Question: Am trying to draw some piecharts with flotchart within ng-repeat in AngularJS. The issue is that only the first pie chart is rendered. There is blank space where other pie charts should appear. Here is the code:
'''
var app = angular.module('plunker', []);
app.controller('AppCtrl', function($scope) {
$scope.recordedEvents = [
{
id: '#007cbb',
name: 'customers'
},{
id: '#ef7624',
name: 'employees'
}, {
id: '#bbb322',
name: 'vendors'
}, {
id: '#449955',
name: 'admin'
}
]
;
$scope.$apply();
});
'''
HTML
'''
<!DOCTYPE html>
<html ng-app="Test">
<head>
<meta charset="UTF-8">
<title>Charts</title>
</head>
<body ng-controller="AppCtrl">
<script src="https://ajax.googleapis.com/ajax/libs/angularjs/1.0.7/angular.min.js" type="text/javascript"></script>
<script src="http://ajax.googleapis.com/ajax/libs/jquery/1.8.3/jquery.min.js"></script>
<script src="http://static.pureexample.com/js/flot/excanvas.min.js"></script>
<script src="http://static.pureexample.com/js/flot/jquery.flot.min.js"></script>
<script src="http://static.pureexample.com/js/flot/jquery.flot.pie.min.js"></script>
<script src="flotPiechart.js" type="text/javascript"></script>
<!-- CSS -->
<style type="text/css">
#flotcontainer {
width: 600px;
height: 500px;
text-align: left;
}
</style>
<!-- Javascript -->
<script type="text/javascript">
$(function () {
var data = [
{label: "", data:20,color: "#007cbb"},
{label: "", data: 80,color: "#c2c6c9"}
];
var options = {
series: {
pie: {show: true,
label: {
show: true,
threshold: 0.2
}
}
},
legend: {
show: false
}
};
$.plot($("#flotcontainer"), data, options);
});
</script>
<!-- HTML -->
<div ng-repeat="user in recordedEvents" ng-style="{'display': 'inline-block' }">
{{user.name}}
<div id="flotcontainer" ></div></div>
</body>
</html>
'''
this gives the following page when run:

~~~~~~~~~~~~~~~~~~~~~~~~~~~~~~~~~~~~~~~~~~~~~~~~~~~~~~~~~~~~~~~~~~~~~~~~~~
@A. Rodas , thank you! it works for static data, but how do we pass dynamic data into the chart? Here's a plunker with your code
<URL>
The above link has your code with the modification am looking forward to make : the code for dynamic data which is in script.js :
'''
.controller('AppCtrl', function($scope) {
$scope.recordedEvents = [
{
"name": "server1",
"data":[{label: "", data:20, color: "#007cbb"},
{label: "", data:80, color: "#c2c6c9"}]
},{
"name": "server2",
"data":[{label: "", data:70, color: "#007cbb"},
{label: "", data:30, color: "#c2c6c9"}]
}
]
;
});
'''
I want to pass the above JSON as input to the chart rather than the data in
'''
var data = [
{label: "", data:20, color: "#007cbb"},
{label: "", data:80, color: "#c2c6c9"}
];
'''
How do I do this? Can you please help?
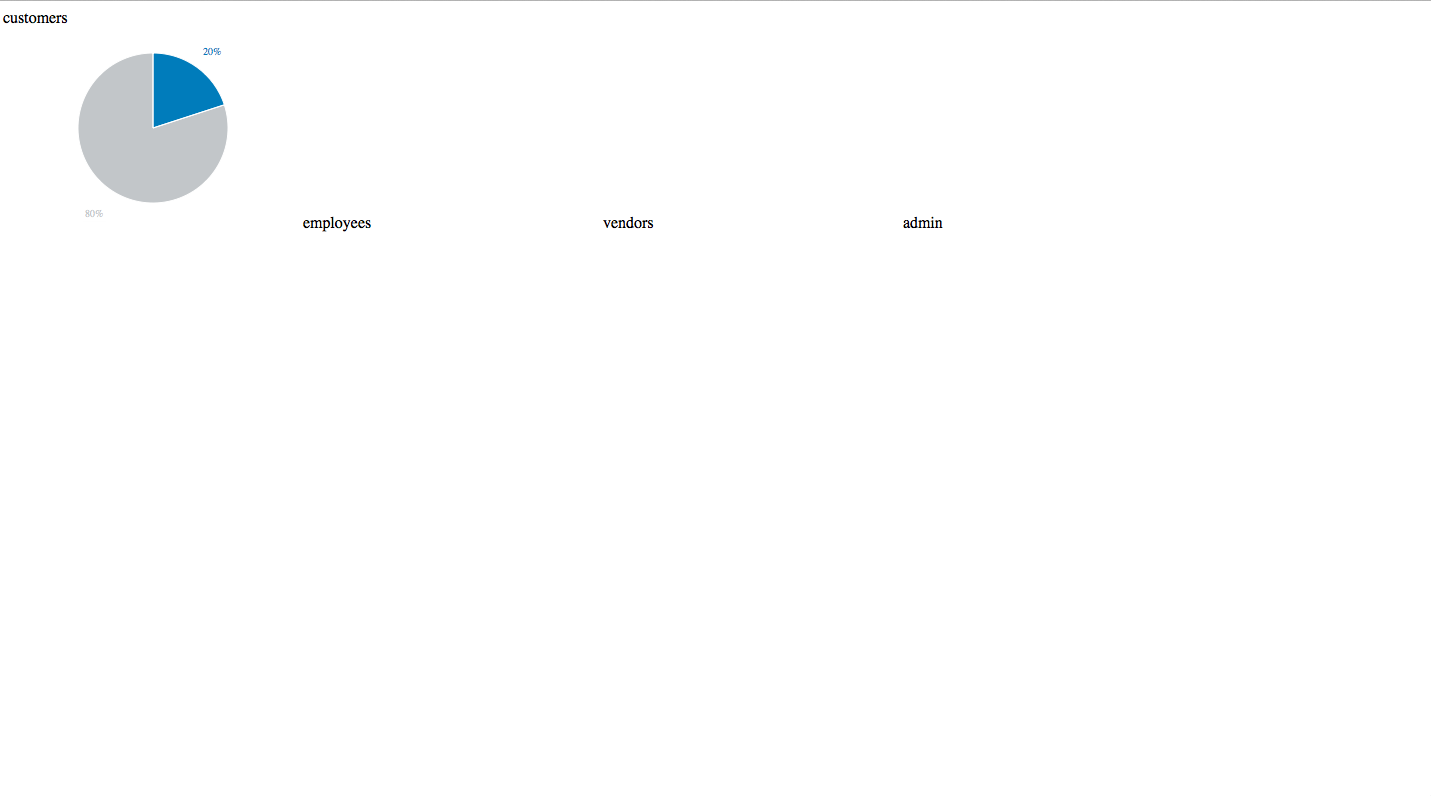
Answer: When you call to '$.plot($("#flotcontainer"), data, options);', there is only one '<div>' rendered to draw the plot. Besides, you are using the same id for all the plots.
You can apply this function to every DOM element inside the ng-repeat with an Angular Directive:
'''
var data = [...];
var options = { ... };
angular.module('plunker', [])
.directive('myChart', function(){
return {
link: function(scope, elm){
$.plot($(elm), data, options);
}
}
})
.controller('AppCtrl', function($scope) {
$scope.recordedEvents = [
{id: '#007cbb', name: 'customers'},
{id: '#ef7624', name: 'employees'},
{id: '#bbb322', name: 'vendors'},
{id: '#449955', name: 'admin'}
];
});
'''
HTML:
'''
<div ng-repeat="user in recordedEvents" ng-style="{'display': 'inline-block' }">
{{user.name}}
<div class="flotcontainer" my-chart></div>
</div>
'''
: <URL>
---
: To pass complex data to your directive, you need to bind the variable to the local scope:
'''
angular.module('plunker', [])
.directive('myChart', function(){
return {
restrict: 'A',
scope: {
chartdata: "=",
},
link: function(scope, elm){
$.plot($(elm), scope.chartdata, options);
}
}
})
.controller('AppCtrl', function($scope) {
$scope.recordedEvents = [
{
"name": "server1",
"data":[{label: "", data:20, color: "#007cbb"}, {label: "", data:80, color: "#c2c6c9"}]
},
{
"name": "server2",
"data":[{label: "", data:70, color: "#007cbb"}, {label: "", data:30, color: "#c2c6c9"}]
}];
});
'''
HTML:
'''
<div ng-repeat="user in recordedEvents" ng-style="{'display': 'inline-block' }">
{{user.name}}
<div class="flotcontainer" my-chart chartdata="user.data"></div>
</div>
'''
: <URL>